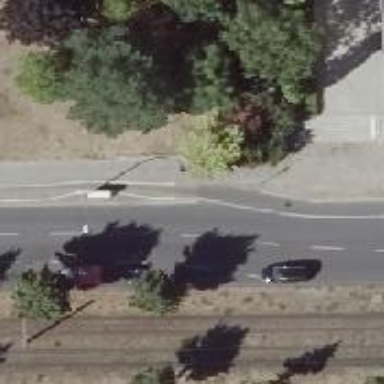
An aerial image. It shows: Asphalt dual carriageway with primary highway. There is cycleway with asphalt surface on the right side.